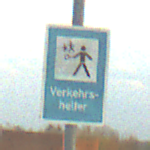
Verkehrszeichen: Verkehrshelfer
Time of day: SunriseSunset
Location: Outdoor (Nature)
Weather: PartlyCloudy
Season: NotSpecified
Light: Natural